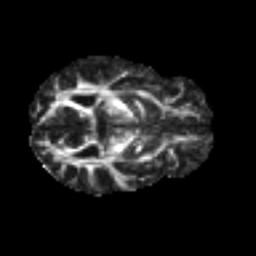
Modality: FA
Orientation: axial
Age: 40
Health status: ill
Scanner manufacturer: philips
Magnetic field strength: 3 T
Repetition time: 9 s
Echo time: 0.127 s